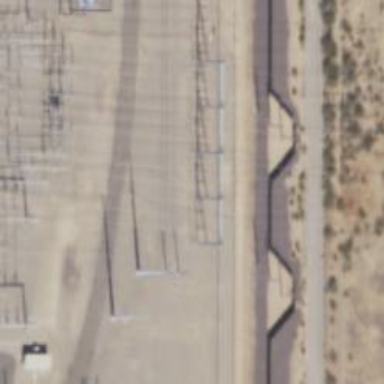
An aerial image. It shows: Power tower.